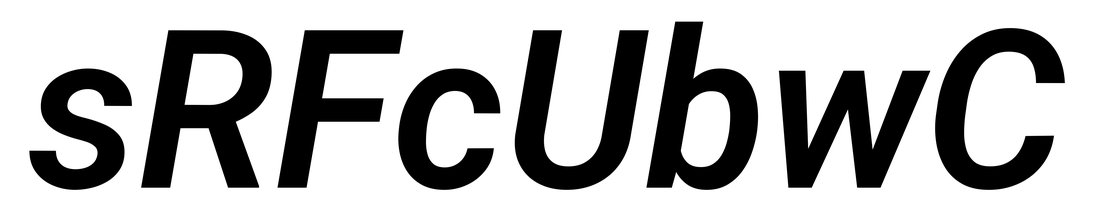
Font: Roboto-Italic_SemiBold_Italic